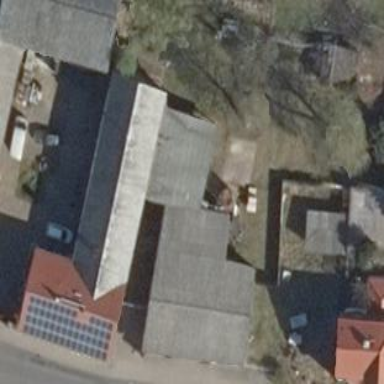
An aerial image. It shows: Garage.